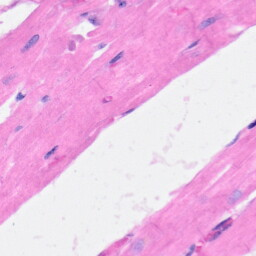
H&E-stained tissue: Heart